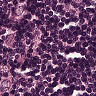
Metastatic tissue present: yes